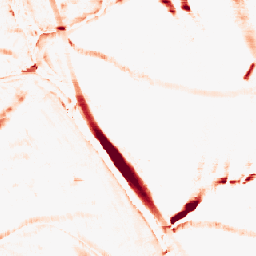
Category: morphological
Decomposition family: morphological_rect
Decomposition parameters: operation: opening
width: 20
height: 10
Upsampling method: nearest
Upsampling parameters: scale: 8
Upsampling scale: 8